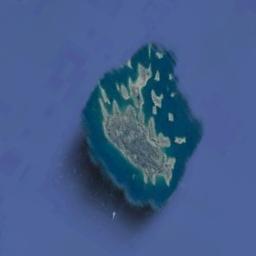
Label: island